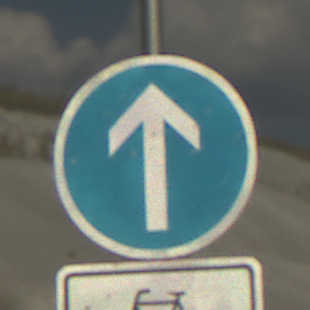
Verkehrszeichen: VorgeschriebeneFahrtrichtungGeradeaus
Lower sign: EinspurigeFahrzeugeFrei1
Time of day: MorningAfternoon
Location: Outdoor (Beach)
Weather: PartlyCloudy
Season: NotSpecified
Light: Natural